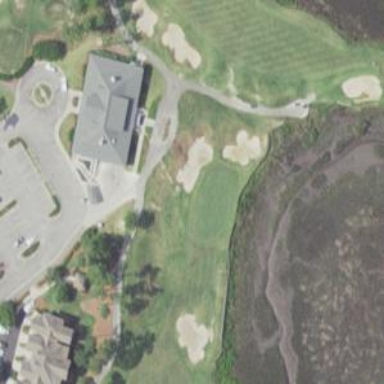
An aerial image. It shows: Footway that serves as golf path.